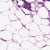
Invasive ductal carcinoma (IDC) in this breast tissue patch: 1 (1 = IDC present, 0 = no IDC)